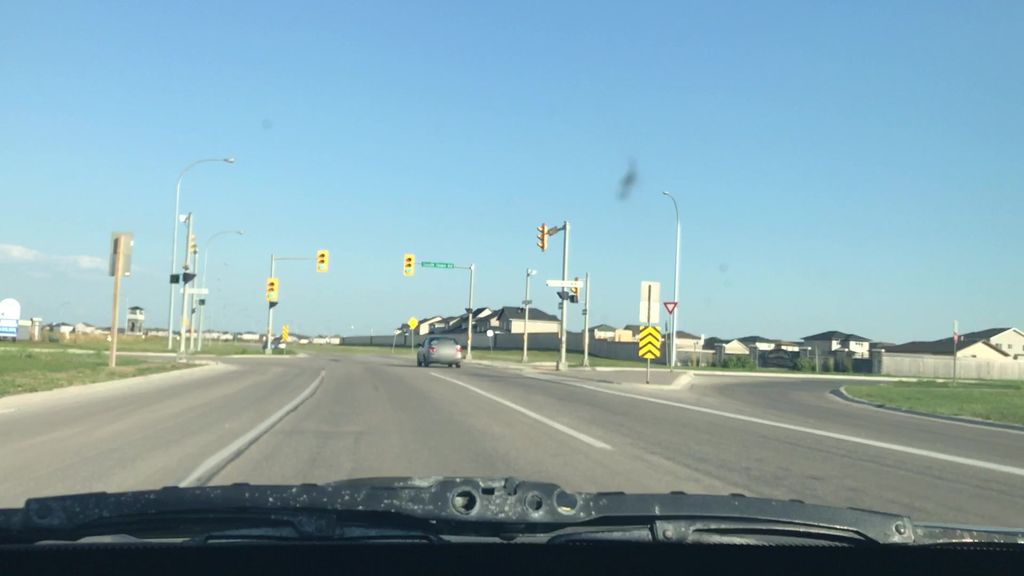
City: winnipeg